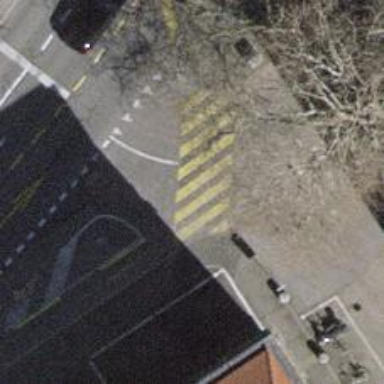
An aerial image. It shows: Uncontrolled zebra crossing on the road.